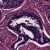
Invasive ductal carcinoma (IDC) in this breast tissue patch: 0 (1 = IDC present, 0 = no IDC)